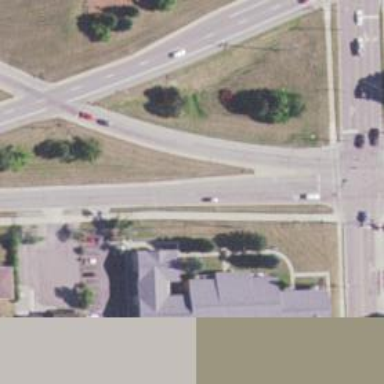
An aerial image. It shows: Asphalt road with primary link designation.